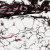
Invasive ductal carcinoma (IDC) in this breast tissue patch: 0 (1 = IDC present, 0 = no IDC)